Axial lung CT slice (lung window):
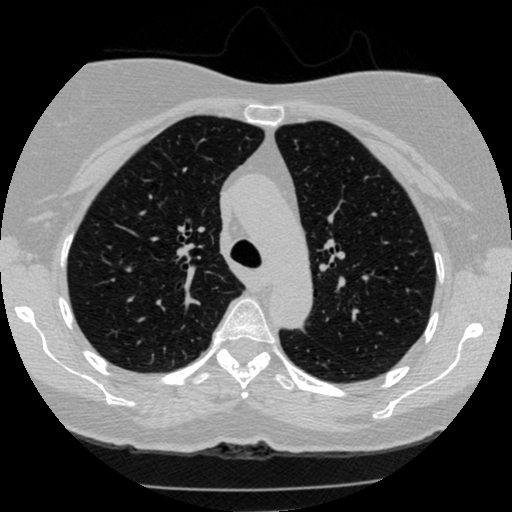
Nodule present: no